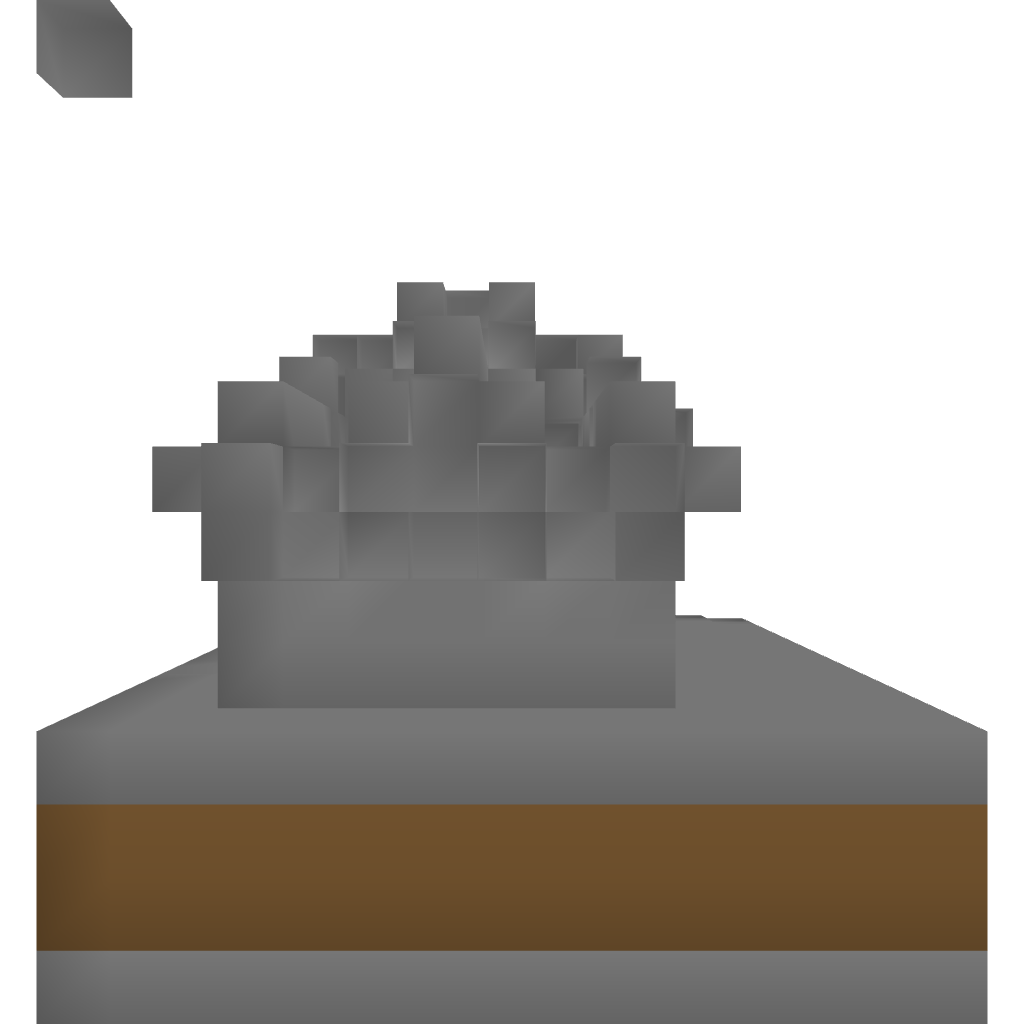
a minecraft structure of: TNT Cannon bad low quality